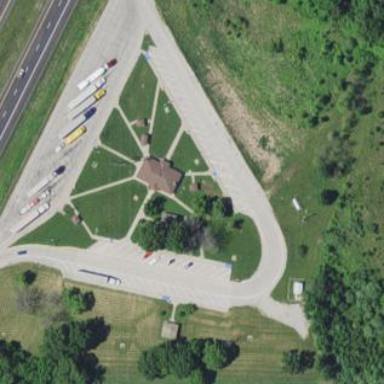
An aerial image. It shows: Rest area along the road.